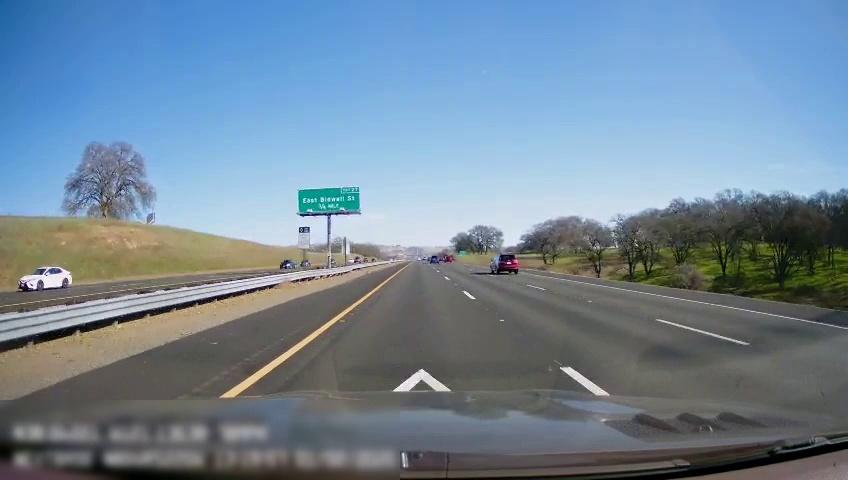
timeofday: Day
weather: Sunny
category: Drivable Space
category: Drivable Space
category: Vehicles | Car
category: Vehicles | SUV
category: Vehicles | Car
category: Vehicles | Car
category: Lanes | Opposite Lane
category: Lanes | Opposite Lane
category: Lanes | Current Lane
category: Lanes | Current Lane
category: Lanes | Alternate Lane
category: Lanes | Alternate Lane
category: Traffic | Signs